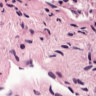
Metastatic tissue present: no